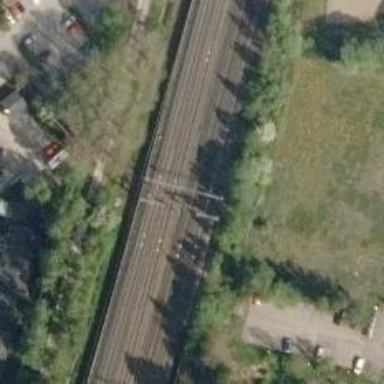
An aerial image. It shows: Railway track with continuous electrified contact lines.